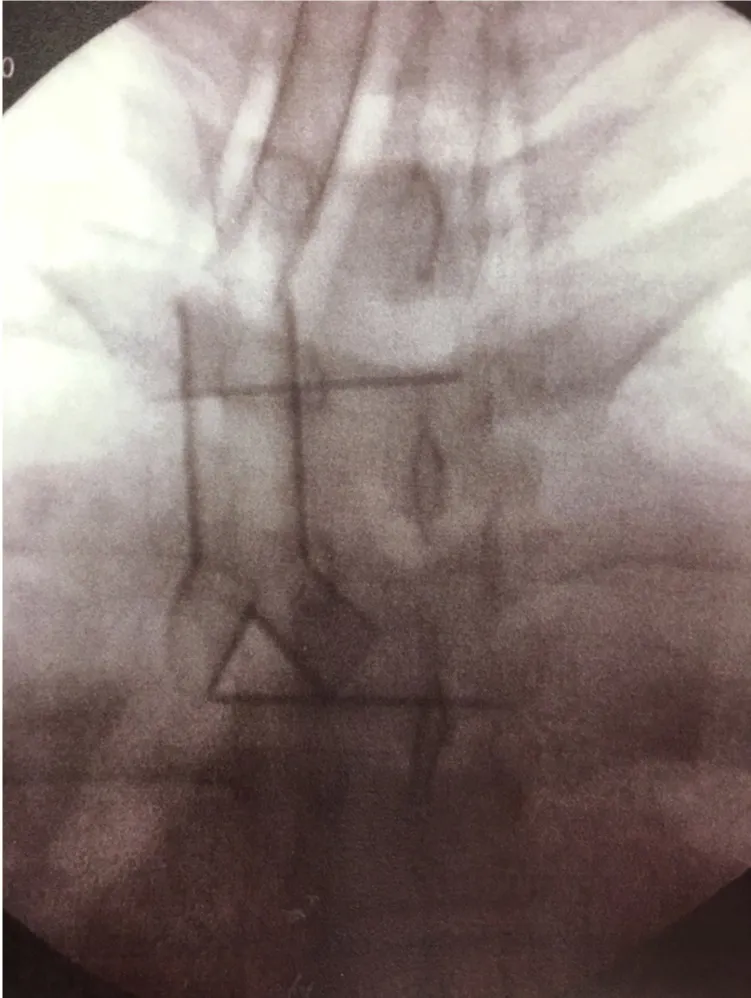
Fluoroscopic image after Dumon Y stent placement at the tracheal bifurcation.
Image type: radiology (x_ray)